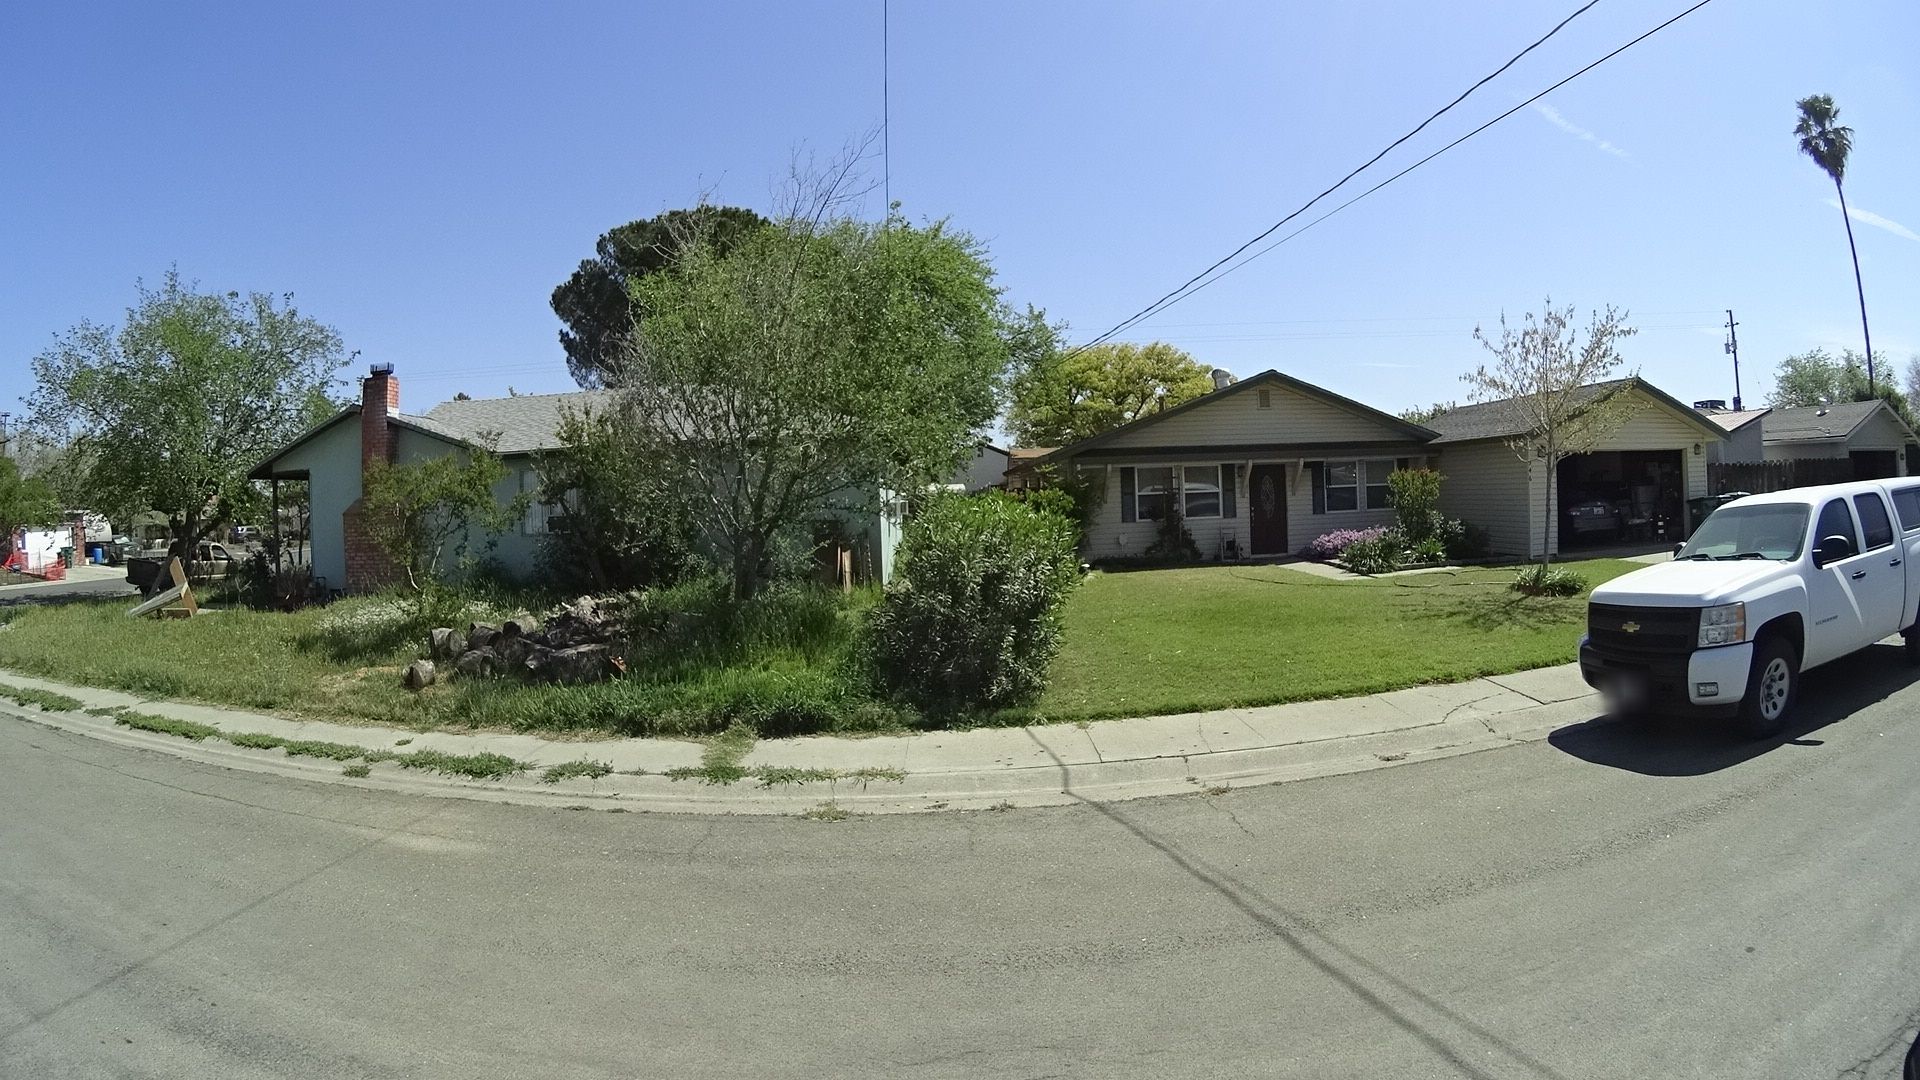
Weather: clear
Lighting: day
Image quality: good
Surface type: driving surface
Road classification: residential
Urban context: semi-dense urban cluster
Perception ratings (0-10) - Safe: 5.03, Lively: 7.18, Beautiful: 5.76, Boring: 5.23, Depressing: 6.01, Wealthy: 3.43